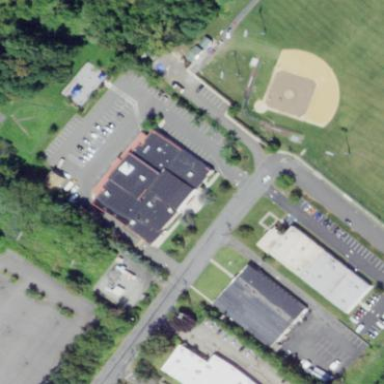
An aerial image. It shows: School building.